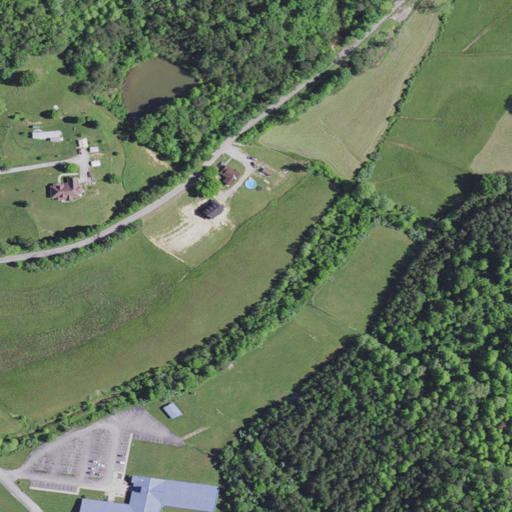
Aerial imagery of valley in Kentucky named McNeil Hollow containing pasture, mixed forest, deciduous forest, open development, barren land, low intensity development, medium intensity development, open water, and high intensity development